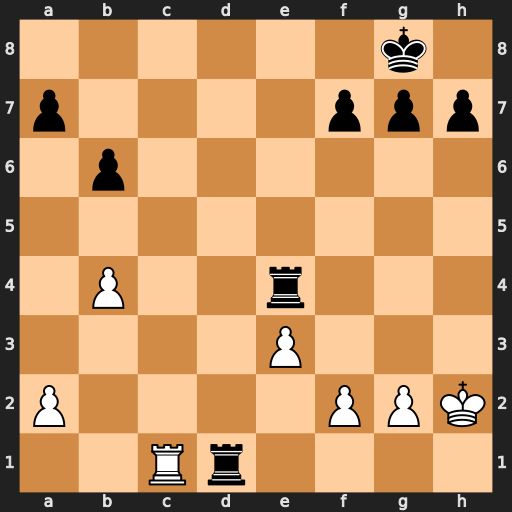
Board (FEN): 6k1/p4ppp/1p6/8/1P2r3/4P3/P4PPK/2Rr4
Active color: w
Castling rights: -
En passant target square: -
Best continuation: Rc8+ Rd8 Rxd8+ Re8 Rxe8#